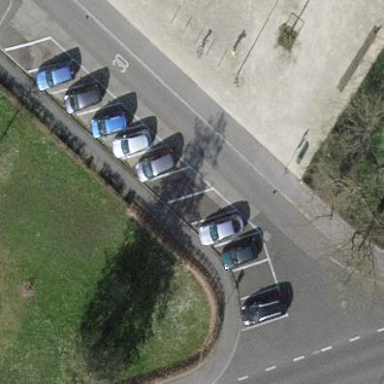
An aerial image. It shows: Street-side parking area.